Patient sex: M
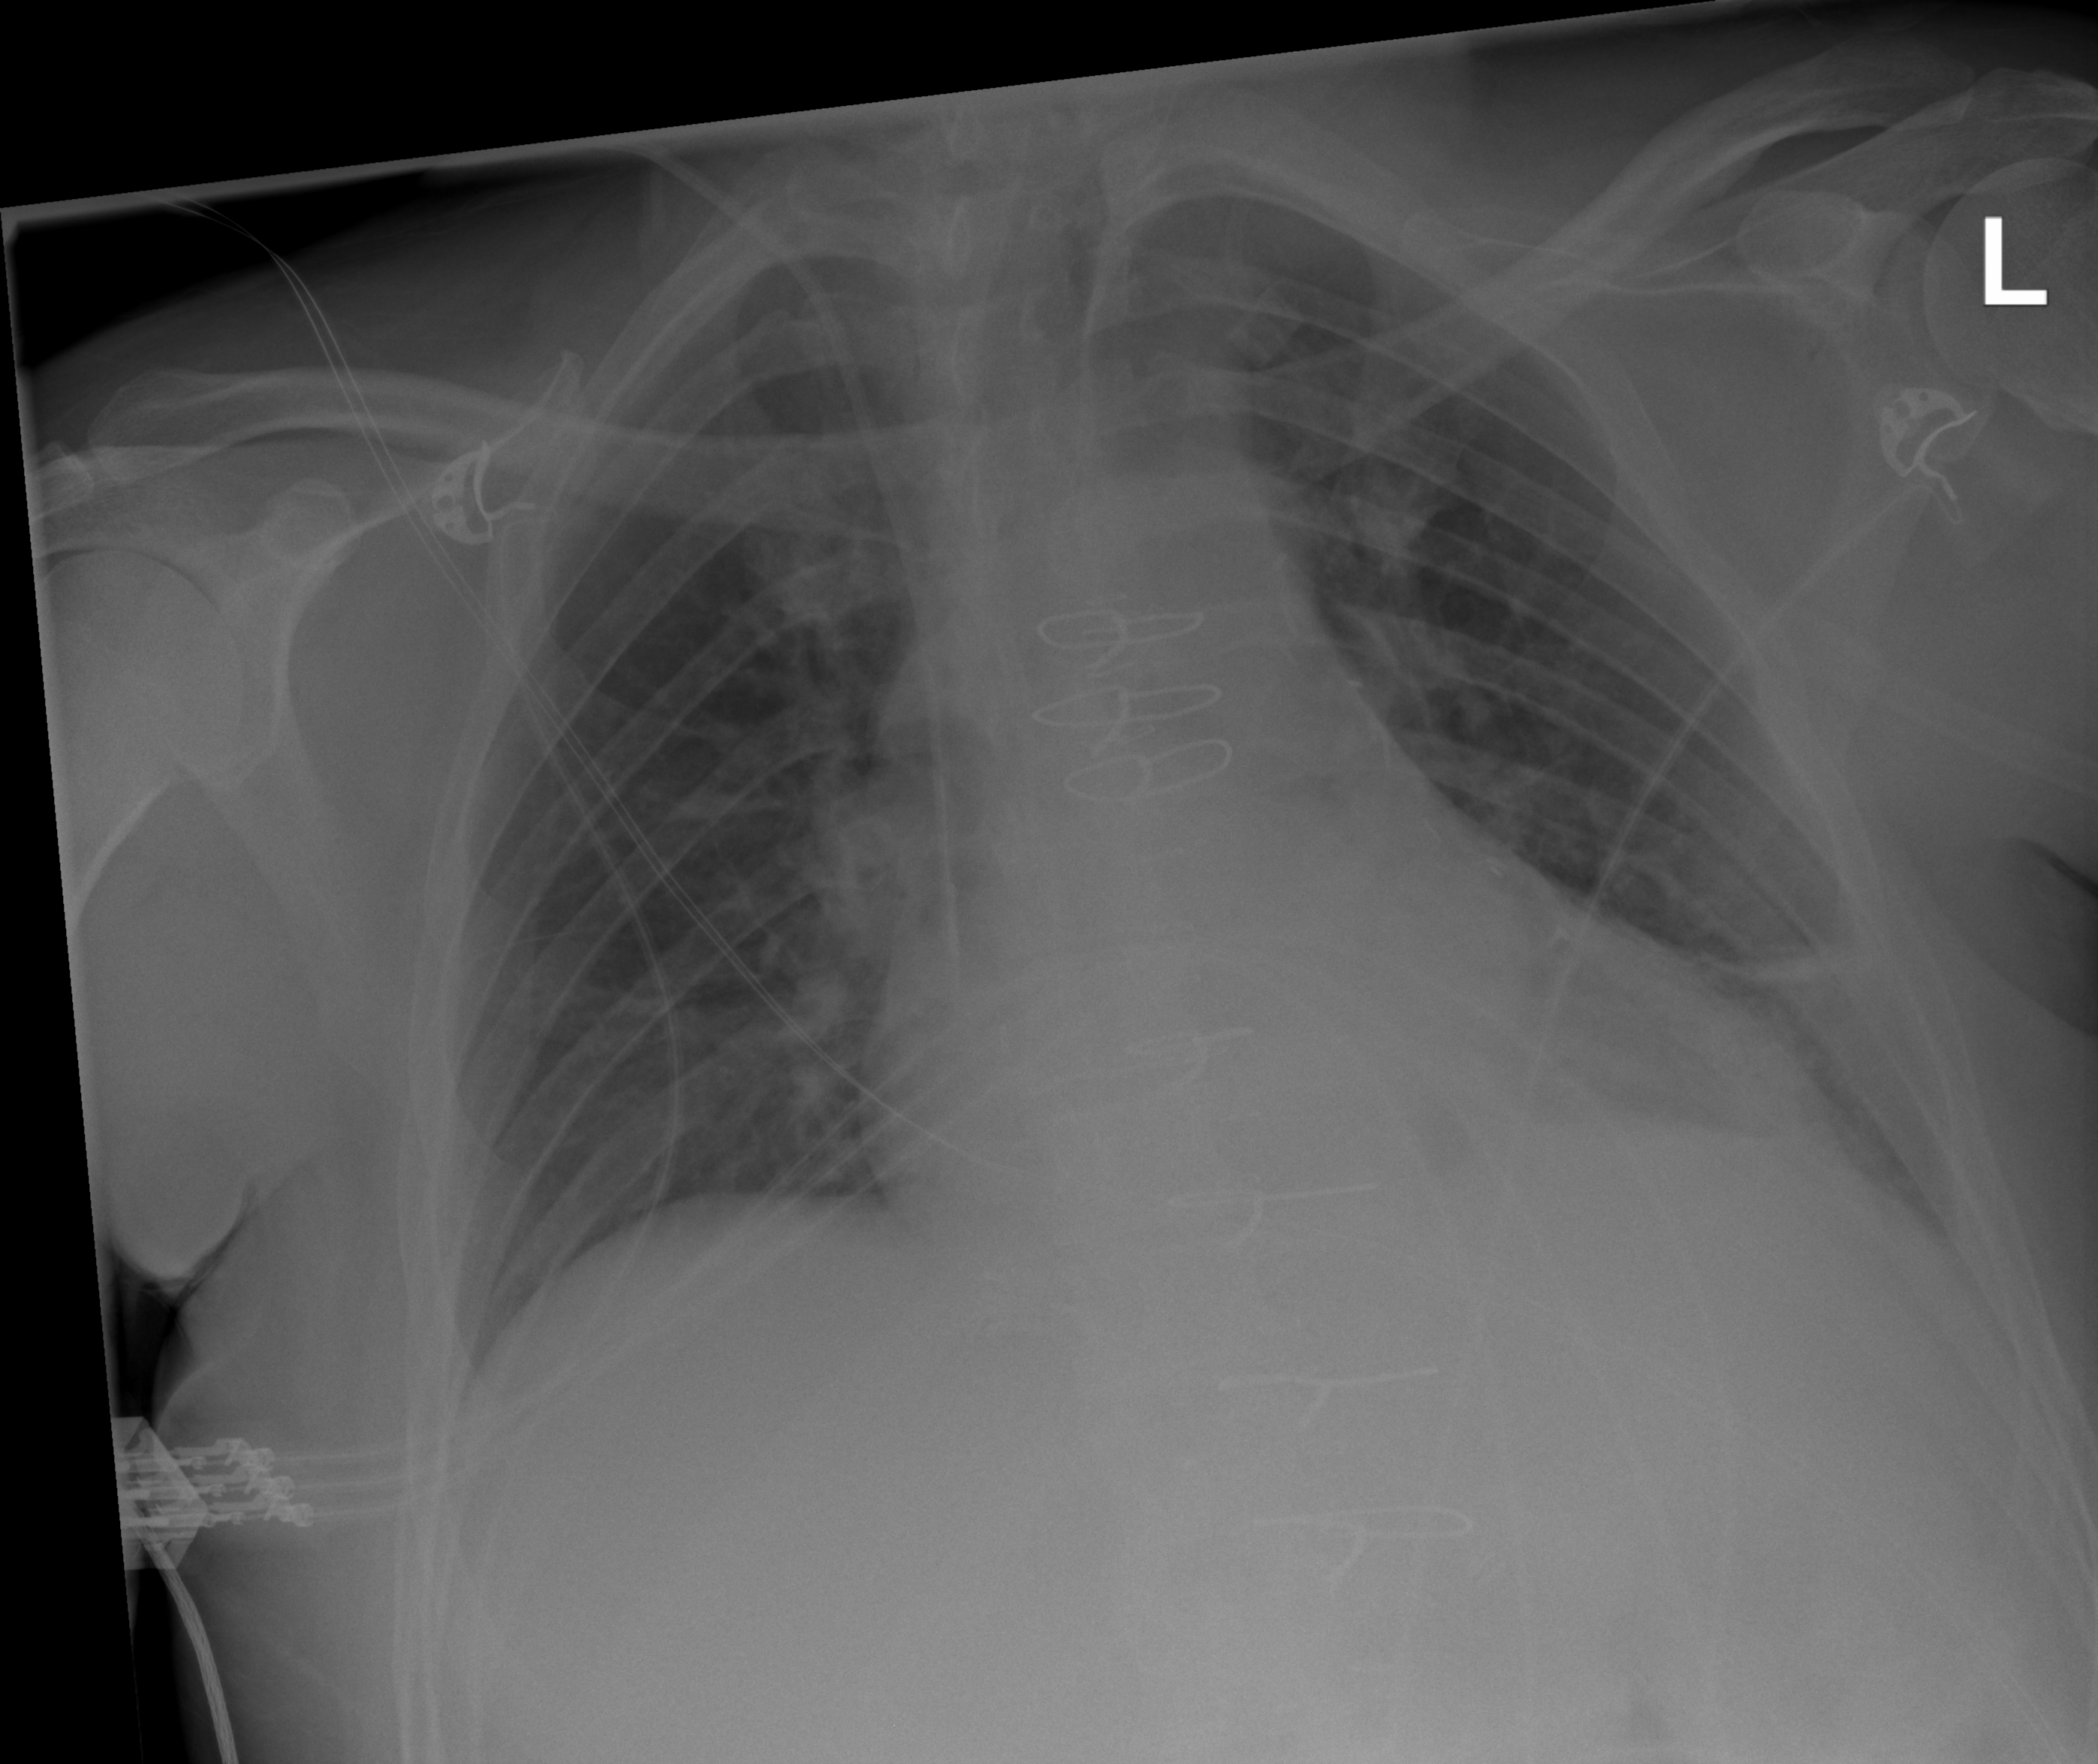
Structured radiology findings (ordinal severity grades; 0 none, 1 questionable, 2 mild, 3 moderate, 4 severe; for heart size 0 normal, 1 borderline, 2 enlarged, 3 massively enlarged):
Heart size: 1
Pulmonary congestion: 0
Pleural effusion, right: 0
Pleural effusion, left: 0
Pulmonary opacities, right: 0
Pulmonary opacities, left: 0
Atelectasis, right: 2
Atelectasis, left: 2